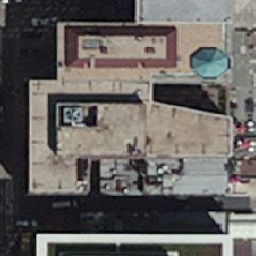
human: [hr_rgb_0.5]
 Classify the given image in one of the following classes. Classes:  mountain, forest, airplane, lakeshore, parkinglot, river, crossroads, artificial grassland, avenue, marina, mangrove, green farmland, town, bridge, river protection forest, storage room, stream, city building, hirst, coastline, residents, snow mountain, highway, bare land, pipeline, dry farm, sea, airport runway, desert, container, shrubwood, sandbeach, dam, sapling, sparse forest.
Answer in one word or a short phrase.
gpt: city building